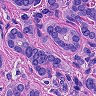
Metastatic tissue present: yes